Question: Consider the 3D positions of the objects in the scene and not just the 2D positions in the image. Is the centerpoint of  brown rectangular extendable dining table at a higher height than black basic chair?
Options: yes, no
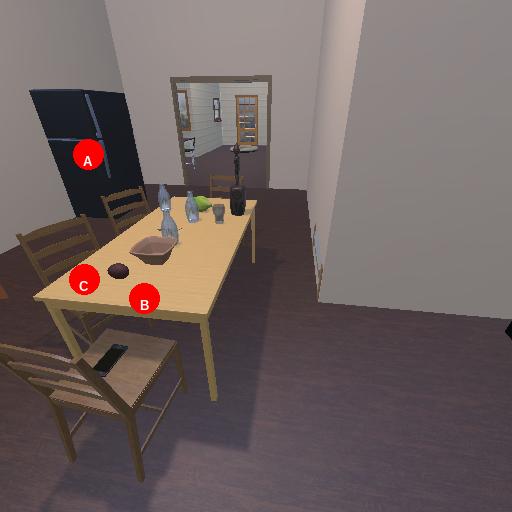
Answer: yes